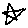
Label: star